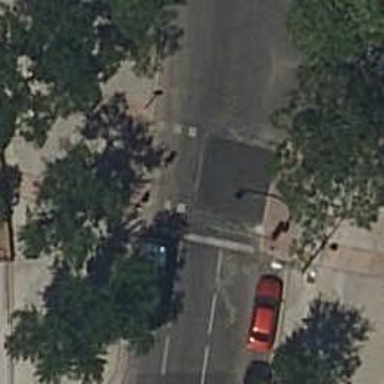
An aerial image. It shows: Road with traffic signals at crossing.